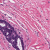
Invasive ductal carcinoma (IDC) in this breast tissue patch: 0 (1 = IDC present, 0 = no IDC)